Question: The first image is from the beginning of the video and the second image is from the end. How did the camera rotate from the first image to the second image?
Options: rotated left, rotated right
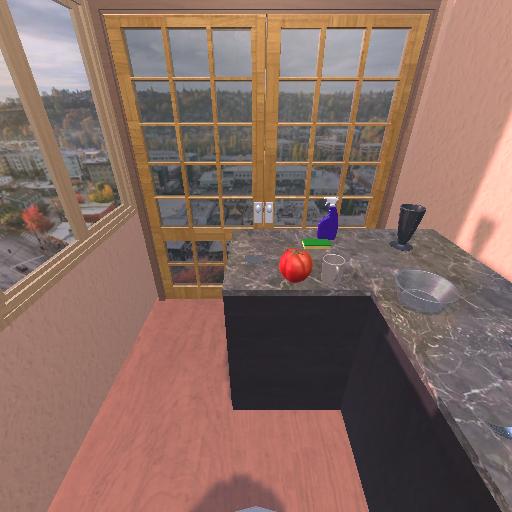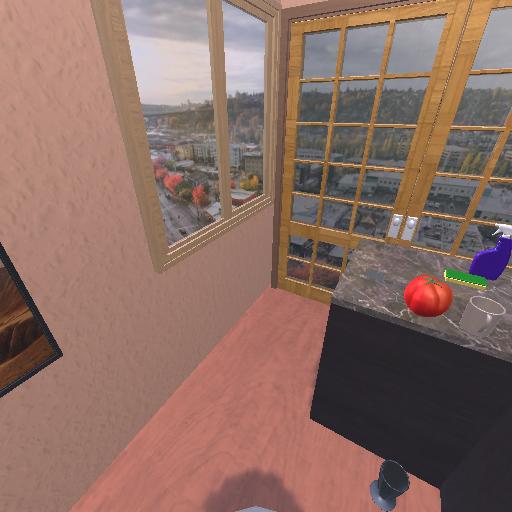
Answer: rotated left